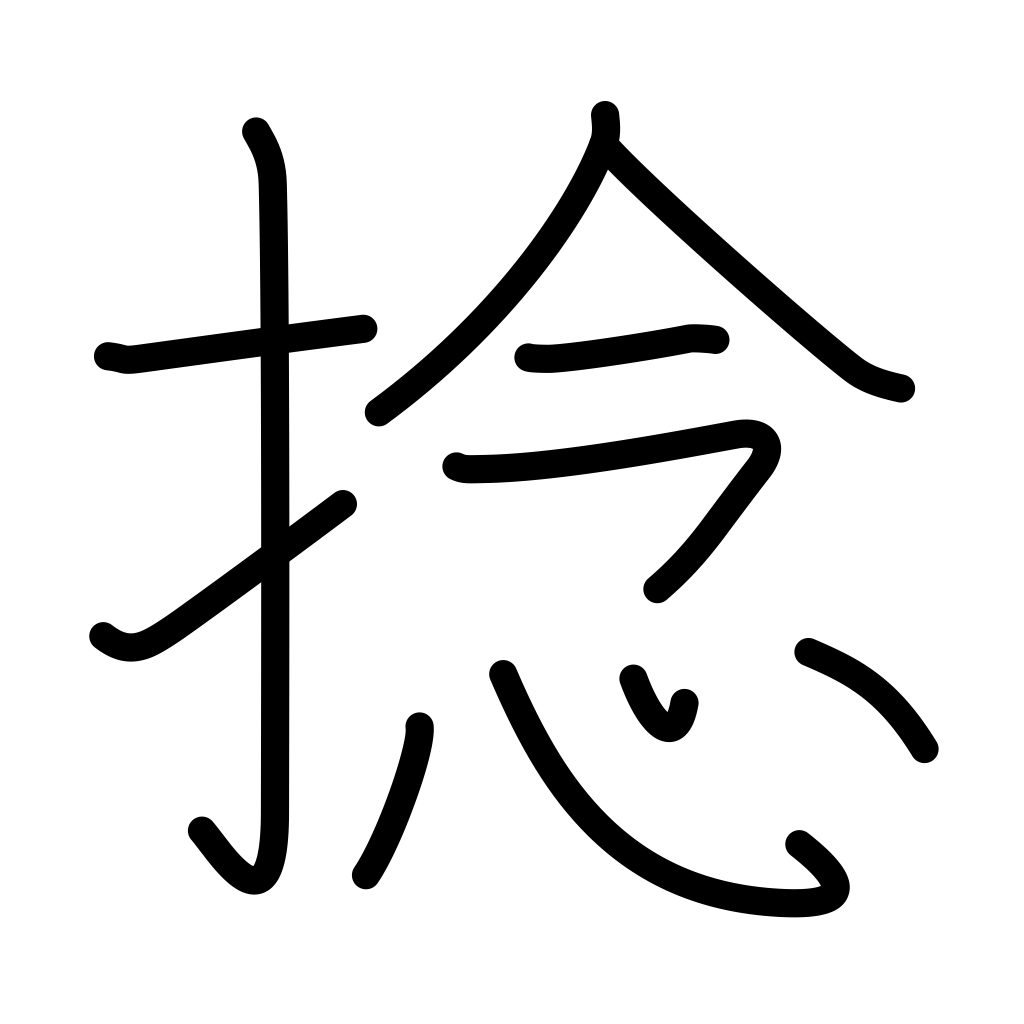
Meaning: twirl, twist, play with